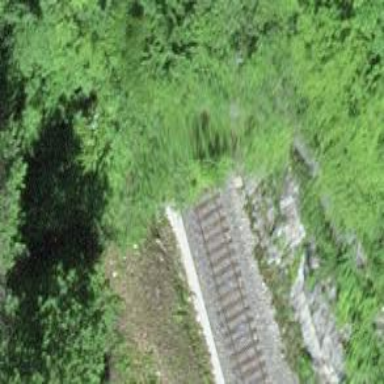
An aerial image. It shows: Single-track railway with electrified contact lines.